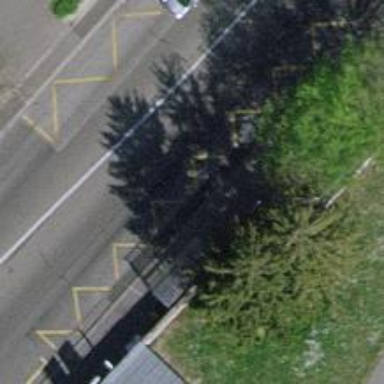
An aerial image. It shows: Sidewalk with asphalt surface leading to public transport platform. The platform includes shelter.